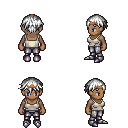
a pixel art fantasy rpg character, female body template, human, dark skin, white pirate shirt, metal pants, white short bangs hairstyle, bronze tiara, metal boots, four views (front, back, left, right), 2x2 character sprite sheet, small pixel art, hard edges, no anti-aliasing